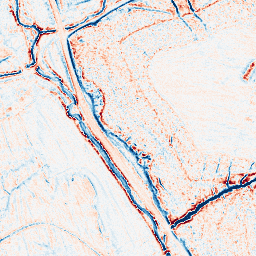
Category: edge_preserving
Decomposition family: anisotropic_diffusion
Decomposition parameters: iterations: 10
kappa: 30
gamma: 0.15
Upsampling method: regularized
Upsampling parameters: scale: 4
lambda_reg: 0.001
Upsampling scale: 4